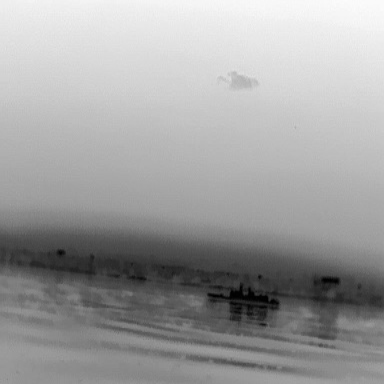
There is a warship in the infrared image.